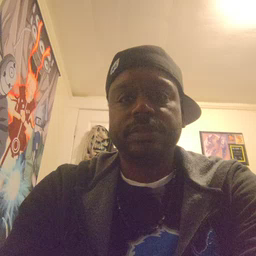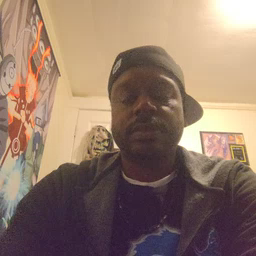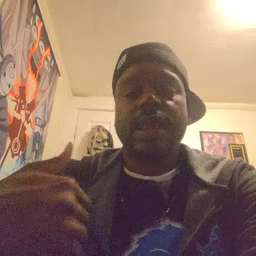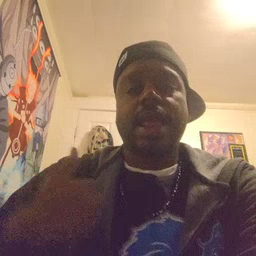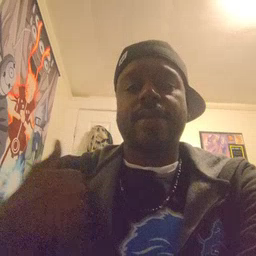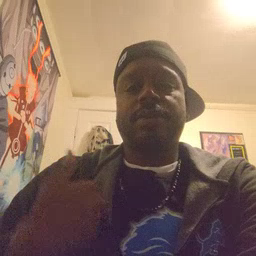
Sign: animal